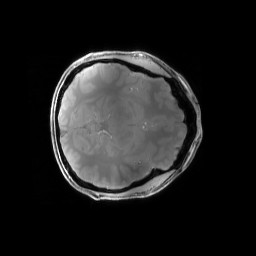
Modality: PDw
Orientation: axial
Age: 30
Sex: male
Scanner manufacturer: siemens
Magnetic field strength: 6.98 T
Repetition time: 1.3 s
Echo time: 0.00231 s